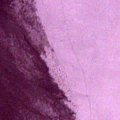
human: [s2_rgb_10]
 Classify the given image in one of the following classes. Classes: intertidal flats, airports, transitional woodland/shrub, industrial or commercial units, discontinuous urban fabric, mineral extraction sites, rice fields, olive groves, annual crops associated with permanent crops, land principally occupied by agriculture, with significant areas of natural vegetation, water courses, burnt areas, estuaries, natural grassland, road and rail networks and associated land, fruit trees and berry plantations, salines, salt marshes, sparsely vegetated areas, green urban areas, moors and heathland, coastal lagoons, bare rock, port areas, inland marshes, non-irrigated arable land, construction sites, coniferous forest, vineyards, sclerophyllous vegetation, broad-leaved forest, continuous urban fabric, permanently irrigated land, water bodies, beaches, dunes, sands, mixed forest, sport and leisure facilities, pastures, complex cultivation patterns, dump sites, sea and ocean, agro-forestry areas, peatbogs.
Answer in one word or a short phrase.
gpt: sea and ocean